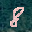
Label: 8